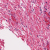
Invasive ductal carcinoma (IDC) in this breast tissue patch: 0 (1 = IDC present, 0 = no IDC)